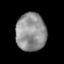
Tissue: prostate
Cell type: T cells
Senescence score: 0.3512
Nuclear area (px): 1123
Mean DAPI intensity: 144.101